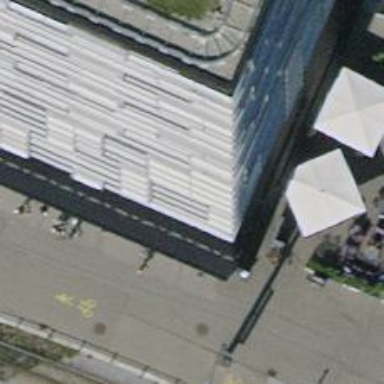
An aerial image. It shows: Cafe.